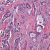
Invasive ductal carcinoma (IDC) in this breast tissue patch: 1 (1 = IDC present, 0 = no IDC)